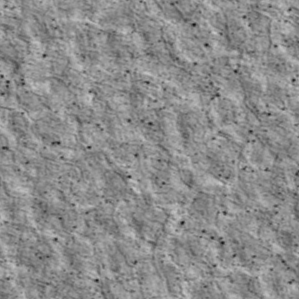
Label: non_frost